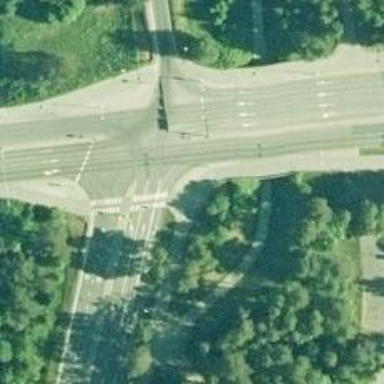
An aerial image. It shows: Asphalt cycleway.